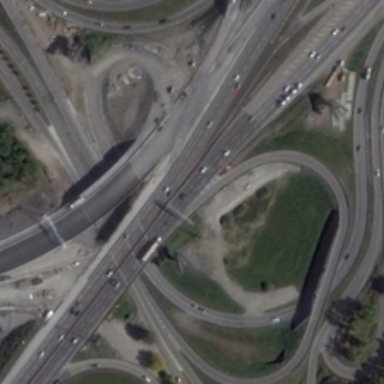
The road extends in all directions, staggered distribution .